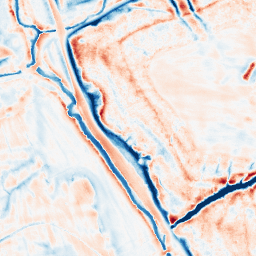
Category: edge_preserving
Decomposition family: bilateral
Decomposition parameters: d: 21
sigma_color: 100
sigma_space: 50
Upsampling method: regularized
Upsampling parameters: scale: 4
lambda_reg: 0.01
Upsampling scale: 4